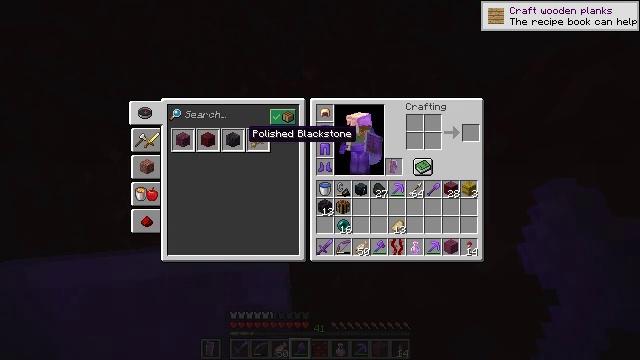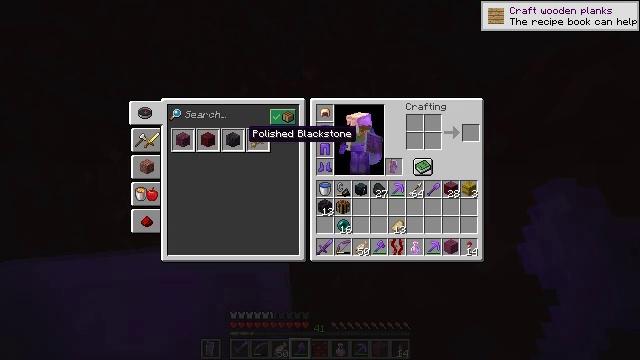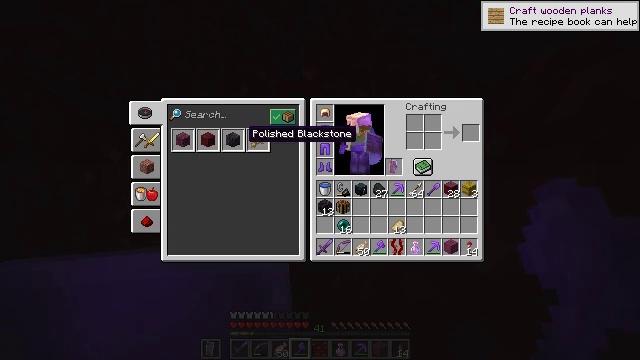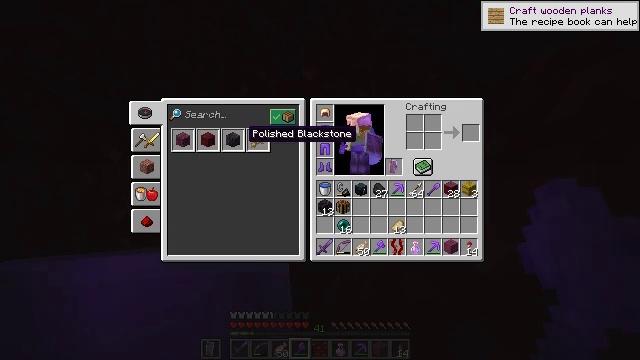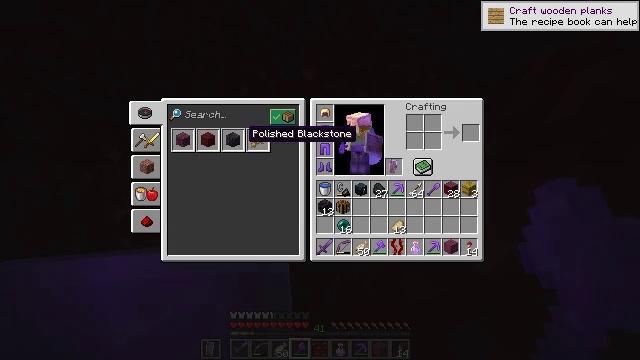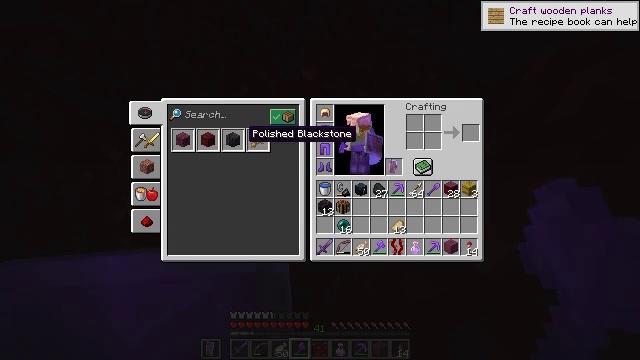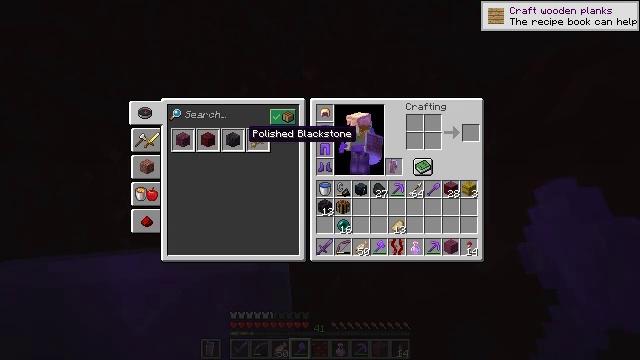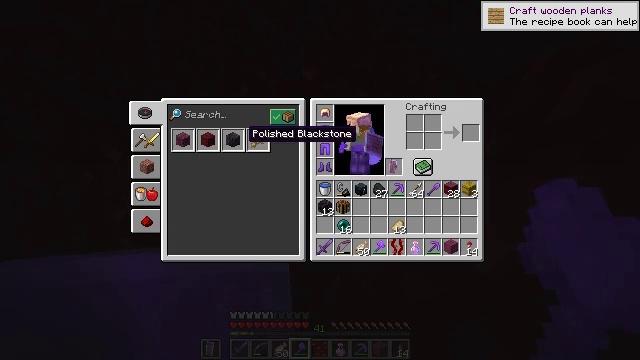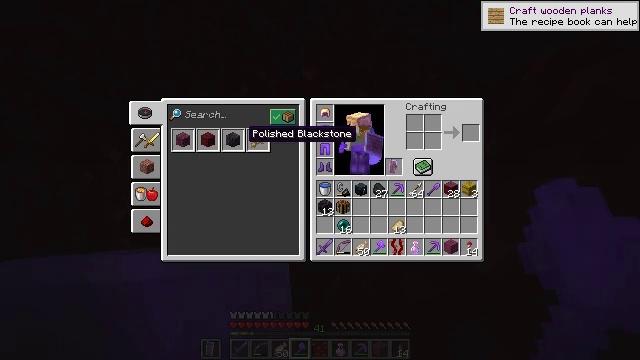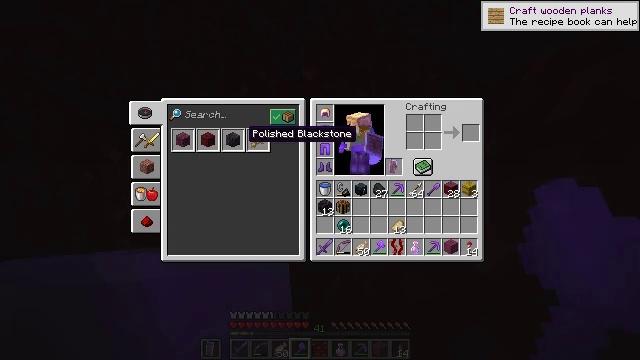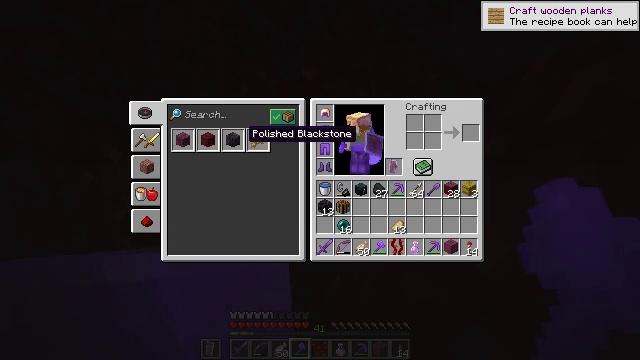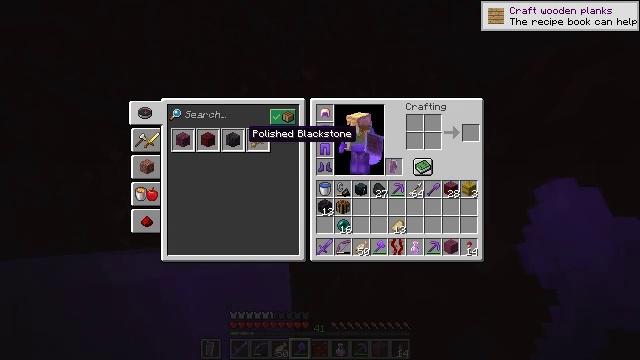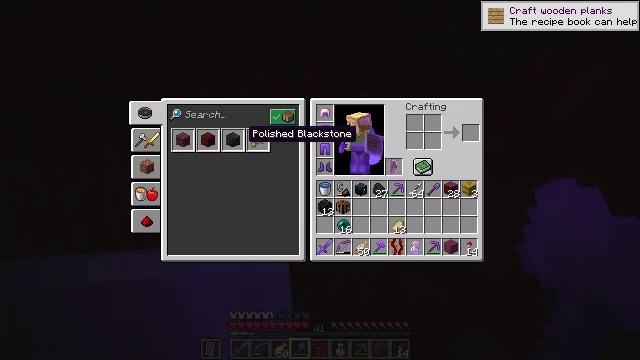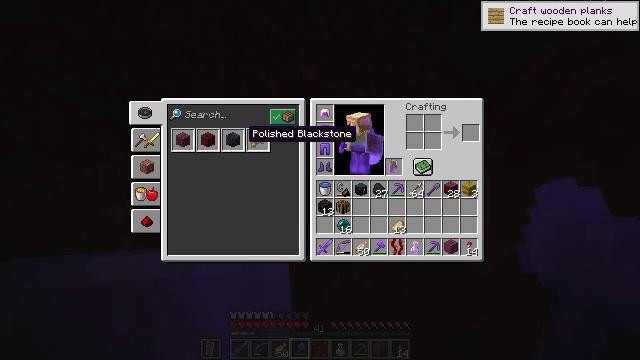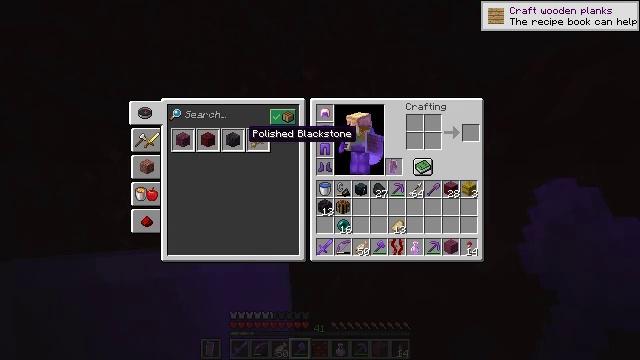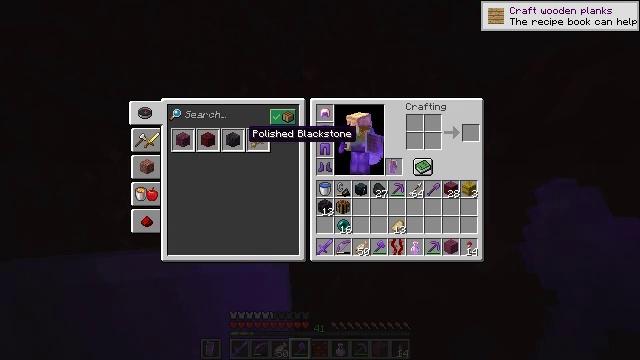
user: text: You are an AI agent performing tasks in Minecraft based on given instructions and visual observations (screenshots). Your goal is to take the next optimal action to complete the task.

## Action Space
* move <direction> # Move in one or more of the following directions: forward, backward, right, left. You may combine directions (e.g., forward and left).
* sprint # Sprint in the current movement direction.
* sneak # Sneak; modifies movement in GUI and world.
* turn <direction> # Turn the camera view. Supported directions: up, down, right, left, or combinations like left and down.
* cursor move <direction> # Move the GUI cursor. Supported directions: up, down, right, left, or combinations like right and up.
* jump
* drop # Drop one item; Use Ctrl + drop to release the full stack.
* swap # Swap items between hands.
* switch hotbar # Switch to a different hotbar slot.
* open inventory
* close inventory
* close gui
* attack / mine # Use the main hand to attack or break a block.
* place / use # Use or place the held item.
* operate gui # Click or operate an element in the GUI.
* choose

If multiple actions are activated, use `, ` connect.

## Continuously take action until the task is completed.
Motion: motion action
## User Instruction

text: Transform crimson stems into crimson planks.
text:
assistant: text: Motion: no_op
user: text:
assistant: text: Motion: no_op
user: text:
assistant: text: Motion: no_op
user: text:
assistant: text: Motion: no_op
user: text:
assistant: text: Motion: no_op
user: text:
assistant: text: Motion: no_op
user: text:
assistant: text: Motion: no_op
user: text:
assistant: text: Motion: no_op
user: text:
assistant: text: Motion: no_op
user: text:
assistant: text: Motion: no_op
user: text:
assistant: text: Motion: no_op
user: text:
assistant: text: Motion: no_op
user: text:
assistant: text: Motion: no_op
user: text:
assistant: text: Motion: no_op
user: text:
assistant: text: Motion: no_op
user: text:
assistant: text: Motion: no_op
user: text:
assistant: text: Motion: no_op
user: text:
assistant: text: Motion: no_op
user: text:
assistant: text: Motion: no_op
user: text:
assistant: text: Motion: no_op
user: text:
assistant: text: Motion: no_op
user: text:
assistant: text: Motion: no_op
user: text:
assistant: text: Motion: no_op
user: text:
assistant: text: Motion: no_op
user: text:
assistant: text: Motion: no_op
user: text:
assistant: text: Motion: no_op
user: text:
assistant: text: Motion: turn right
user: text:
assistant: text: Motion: turn right and down
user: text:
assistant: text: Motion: turn right and down
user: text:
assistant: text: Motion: turn right and down